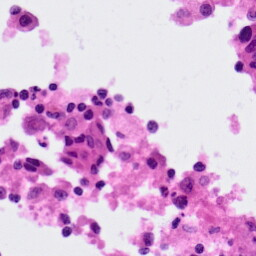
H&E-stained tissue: Lung